Question: I'm having trouble narrowing this one down.
In IE8 and above works fine.
I don't even know how to debug this, since IE7 doesn't have developer tools.
The error says line 6256 (first in the snippet bellow); char 6 (letter 'i' of 'if'); code 0:
'''
if ( typeof elem.getElementsByTagName !== "undefined" ) { /***this is the line that throws Invalid Argument***/
// handleScript alters the DOM, so use jQuery.merge to ensure snapshot iteration
jsTags = jQuery.grep( jQuery.merge( [], elem.getElementsByTagName("script") ), handleScript );
// Splice the scripts into ret after their former ancestor and advance our index beyond them
ret.splice.apply( ret, [i + 1, 0].concat( jsTags ) );
i += jsTags.length;
}
'''
The code is part of function .
Any ideas on how to tackle this?
When I open debugger in IE9, put breakpoint on that line and then open stack trace this is what I see:

So I assume that it's triggered by $(document).ready
It seems that jsfiddle is currently down so I'm posting the code here and creating jsbin snippet:
<URL>
HTML:
'''
<div id="navigation-block" style="width: 154px; height: 100%;">
<ul id="sliding-navigation">
<li class="sliding-element">
<h4>Docs</h4>
</li>
</ul>
</div>
'''
JS:
'''
$(document).ready(function () {
// the actual code I run is in comments
// var baseRestUrl = top.location.protocol + '//' + top.location.host + top.location.pathname + 'jaxrs';
var baseRestUrl = 'http//host:port/archive/jaxrs';
var linksRestUrl = baseRestUrl + '/links';
var fileRestUrl = baseRestUrl + '/file';
// var params = top.location.search;
var params = 'pnd=231352122&pgv=654321321321';
// $.getJSON(linksUrl, function(json) { //to get something like:
var json = {
"links": {
"lista": [{
"clipExt": "pnd",
"docId": "1203200110003774",
"imageDesc": "Front b/w",
"imageName": "Img_f_bw"
}, {
"clipExt": "pgv",
"docId": "1203200110003774",
"imageDesc": "Front gray",
"imageName": "Img_f_gr"
}]
}
};
//var lista = (!json.links.lista[1]) ? json.links : json.links.lista;
//alert(lista);
$.each(json.links.lista, function(i, item) {
var clipExt = item.clipExt;
var fileLink = fileRestUrl + '?' +
'un=' + item.docId + '&' +
'ext=' + clipExt + '&' + clipExt + '=' + extractParam(params, clipExt);
$('#sliding-navigation').append(
"<li class="sliding-element"><a href="#" onclick="fetchImage('" + fileLink + "', this)">" + item.imageDesc + "</a></li>");
});
});
function extractParam(url, paramName) {
var tmp = (url.match(RegExp("[?|&]" + paramName + '=(.+?)(&|$)')) || [null])[1];
return tmp;
}
'''
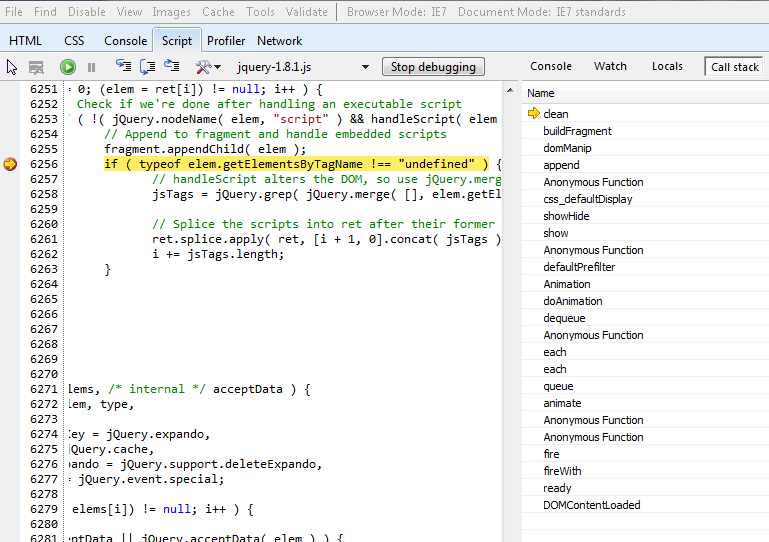
Answer: the given "error" is missleading :) sometimes if you give some "not existing elements" to jquery, where it hopes to have some element, it just does nonsense ... please try to locate the problem somewhere in your written code: do you have any function calls that you registered for (document).ready() ? Is every dom-node a real dom-node and not null/undefined?